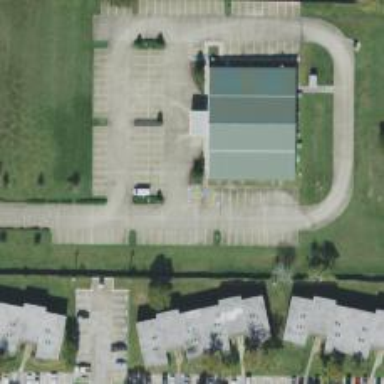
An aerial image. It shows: Parking space.